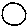
Label: circle